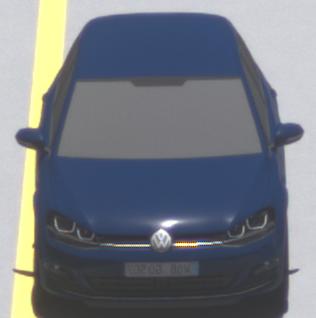
Make: VW
Model: Golf 1.2 TSI BMT
Detailed model: Golf (VII)
Model produced from: 2012/11
Model produced until: 2014/05
Doors: 3
Color: blue
Road condition: dry road
Daytime: midday
Contrast: high contrast